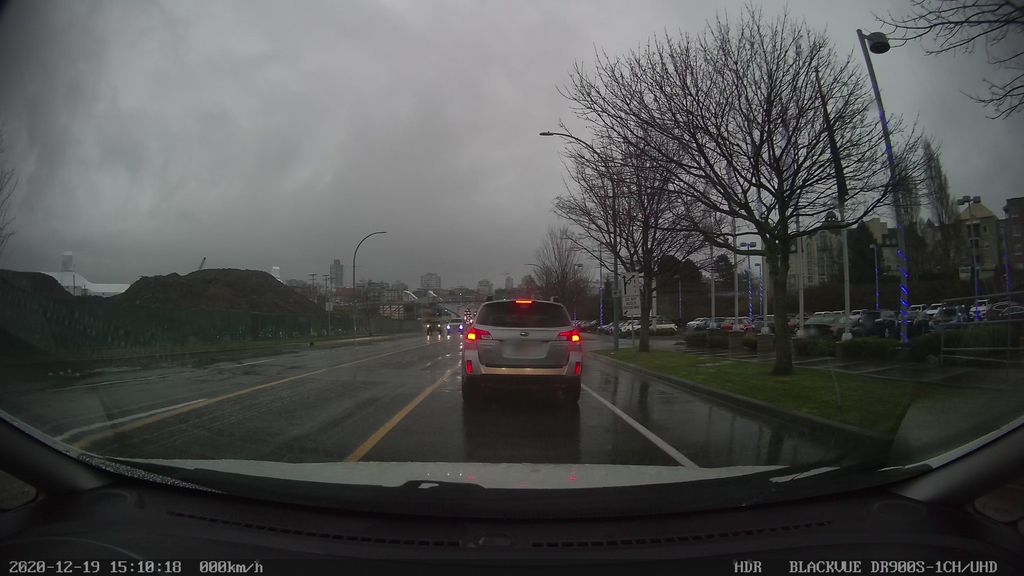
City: victoria